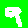
Digit: 9